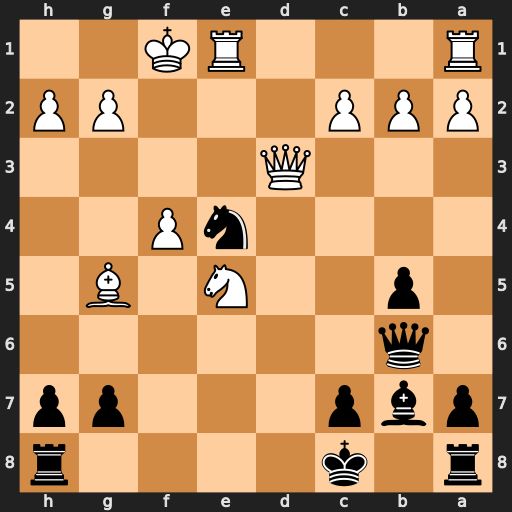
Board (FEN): r1k4r/pbp3pp/1q6/1p2N1B1/4nP2/3Q4/PPP3PP/R3RK2
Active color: b
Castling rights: -
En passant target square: -
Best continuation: Qf2#